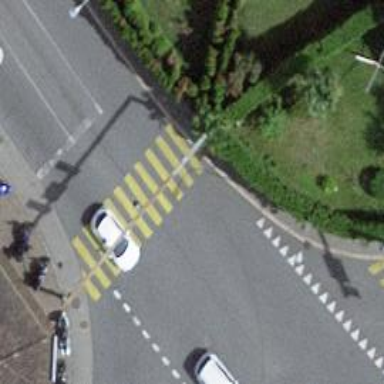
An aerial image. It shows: Crossing with traffic signals.